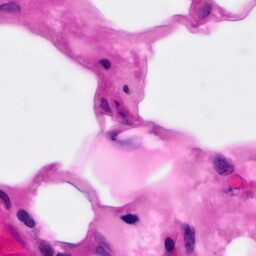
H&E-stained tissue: Pancreatic